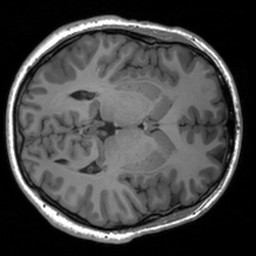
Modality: T1w
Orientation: axial
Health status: healthy
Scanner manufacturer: siemens
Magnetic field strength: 3 T
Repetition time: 1.9 s
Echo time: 0.00226 s